Aerial crown-view tile of a tropical tree (Barro Colorado Island, Panama), acquired 20240611:
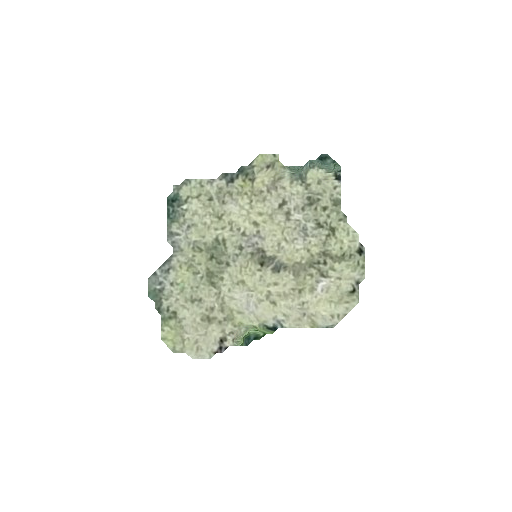
Species: Cordia bicolor
GBIF accepted scientific name: Cordia bicolor
Crown area: 50.141 m²